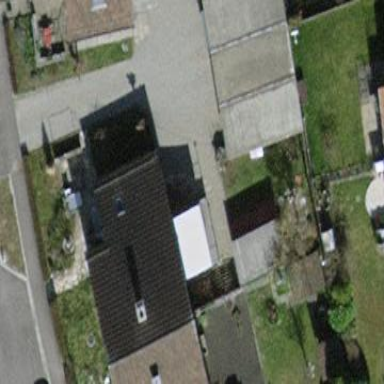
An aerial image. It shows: Building with tile roof.